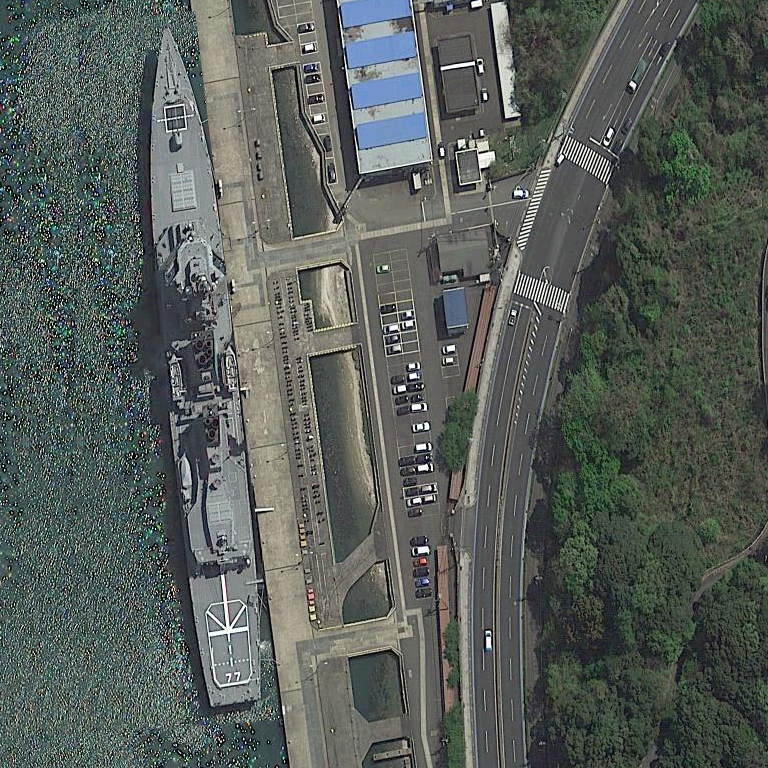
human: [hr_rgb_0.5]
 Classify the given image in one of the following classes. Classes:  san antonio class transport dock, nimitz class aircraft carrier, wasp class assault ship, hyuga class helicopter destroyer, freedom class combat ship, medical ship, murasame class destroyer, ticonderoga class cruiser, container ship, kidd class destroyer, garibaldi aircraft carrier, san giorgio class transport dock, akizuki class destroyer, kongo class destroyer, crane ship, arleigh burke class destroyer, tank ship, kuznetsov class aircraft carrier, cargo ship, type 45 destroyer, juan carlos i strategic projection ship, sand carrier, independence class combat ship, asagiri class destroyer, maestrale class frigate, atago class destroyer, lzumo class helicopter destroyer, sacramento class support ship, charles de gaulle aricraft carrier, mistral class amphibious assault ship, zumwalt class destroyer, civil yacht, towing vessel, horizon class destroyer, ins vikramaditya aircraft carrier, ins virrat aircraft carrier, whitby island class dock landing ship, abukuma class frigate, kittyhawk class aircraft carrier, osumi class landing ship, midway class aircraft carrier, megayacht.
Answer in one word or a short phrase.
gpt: Atago class destroyer